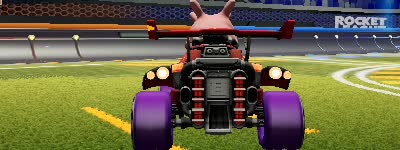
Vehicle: octane